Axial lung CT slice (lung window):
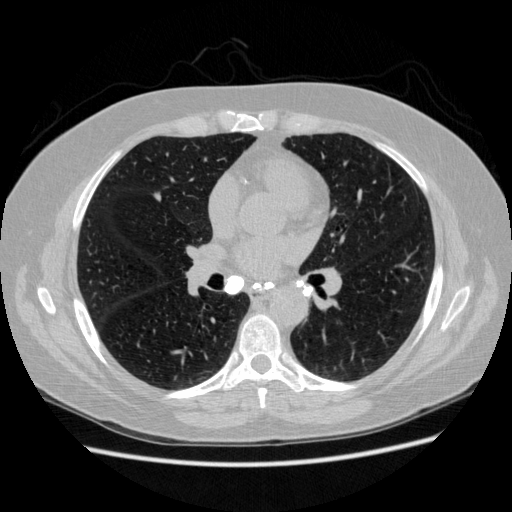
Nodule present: yes
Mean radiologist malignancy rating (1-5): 2.5